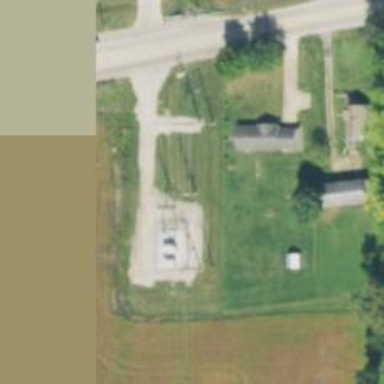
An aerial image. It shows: Power pole.